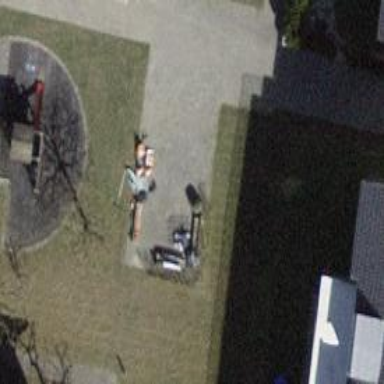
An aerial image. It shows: Bench for seating.